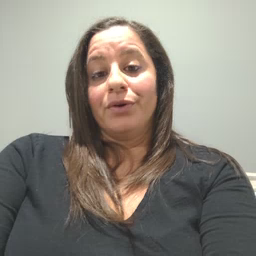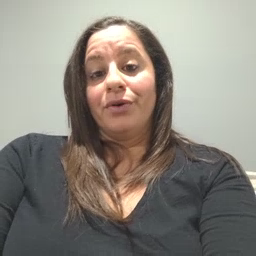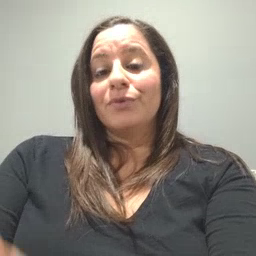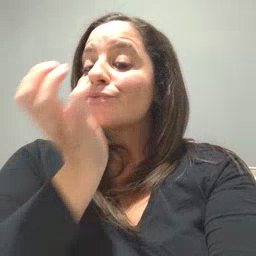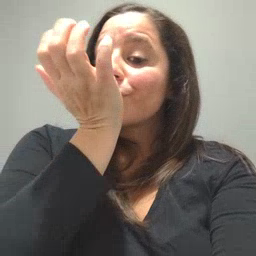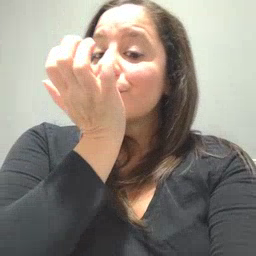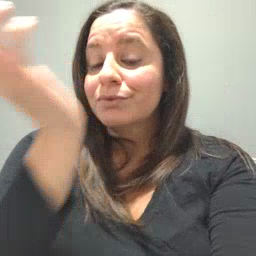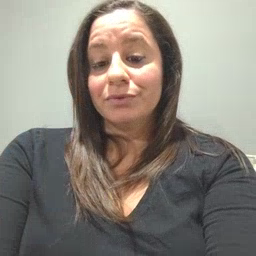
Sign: grass